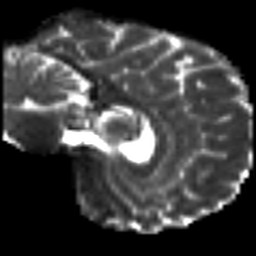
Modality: T2w
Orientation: sagittal
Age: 43
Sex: male
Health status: ill
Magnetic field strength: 3 T
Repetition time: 8.4 s
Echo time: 0.0926 s